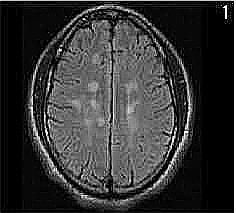
Label: notumor